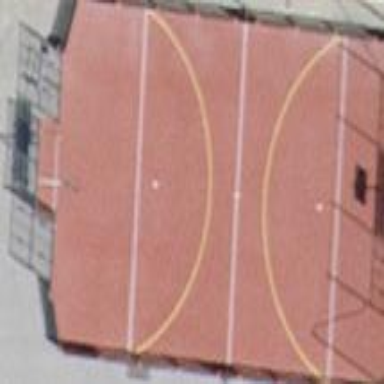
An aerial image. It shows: Basketball court in the leisure land pitch.